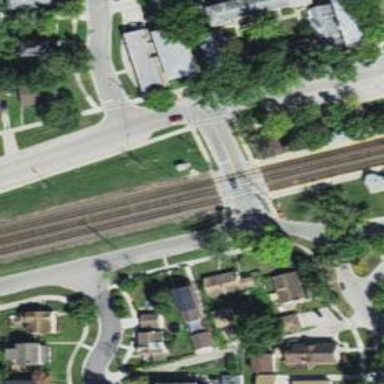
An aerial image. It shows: Railway crossing.